Field crop: maize
Growth stage: 2
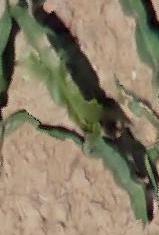
Species: maize